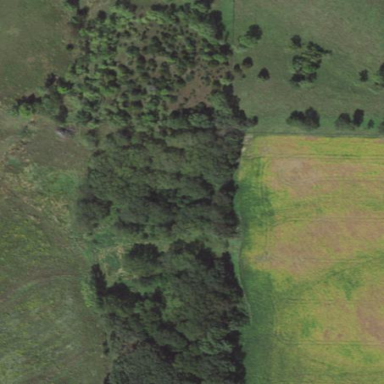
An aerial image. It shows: Beautiful woodland area.